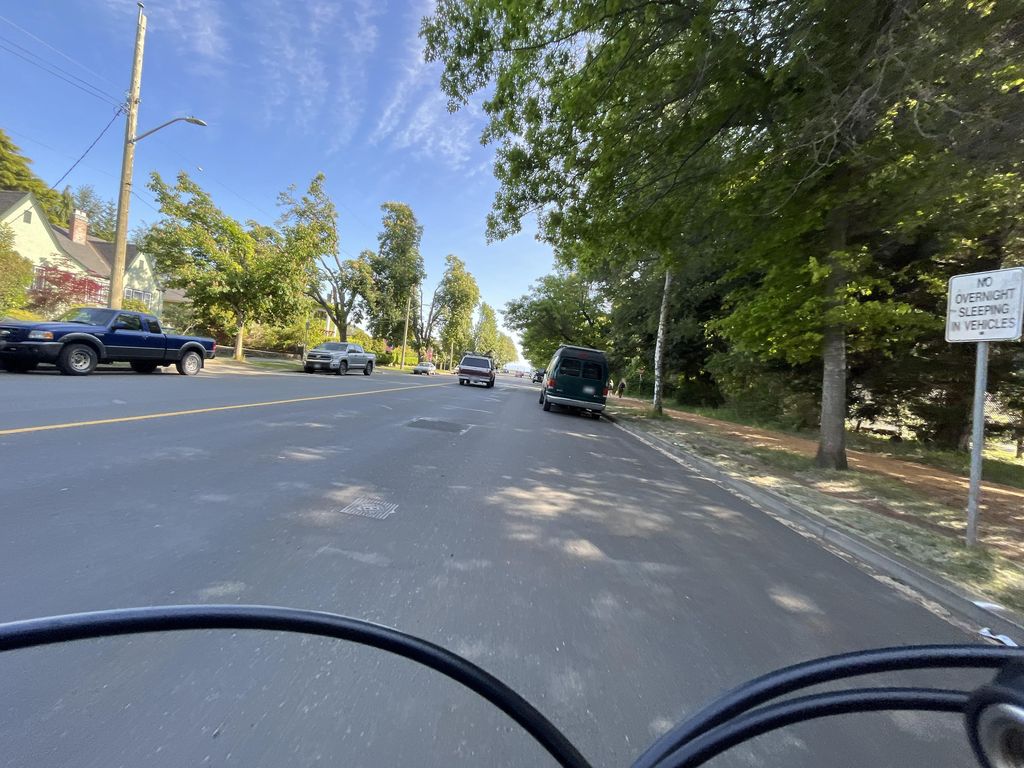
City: victoria